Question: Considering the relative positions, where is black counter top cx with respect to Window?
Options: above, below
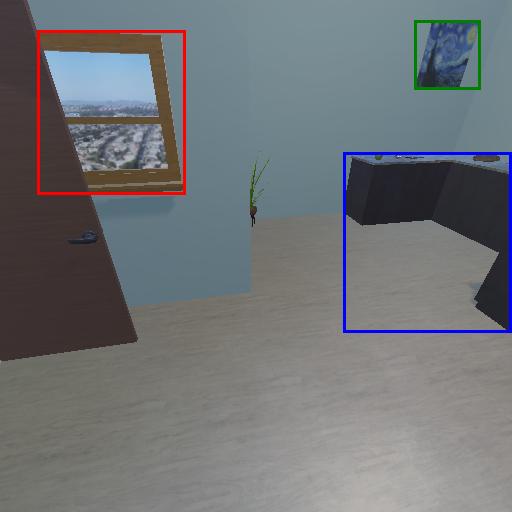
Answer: above